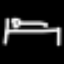
Label: bed